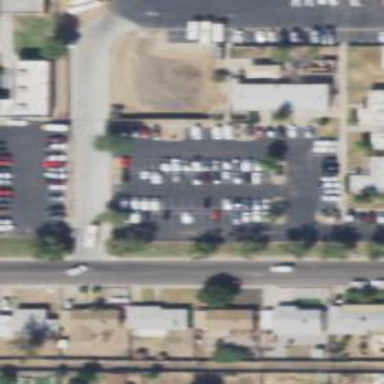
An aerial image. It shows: Parking area.